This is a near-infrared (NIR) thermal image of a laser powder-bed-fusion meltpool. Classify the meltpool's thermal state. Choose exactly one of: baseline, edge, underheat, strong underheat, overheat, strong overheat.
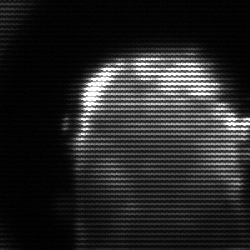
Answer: baseline